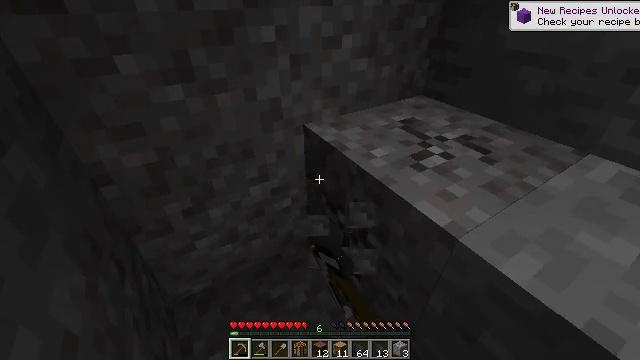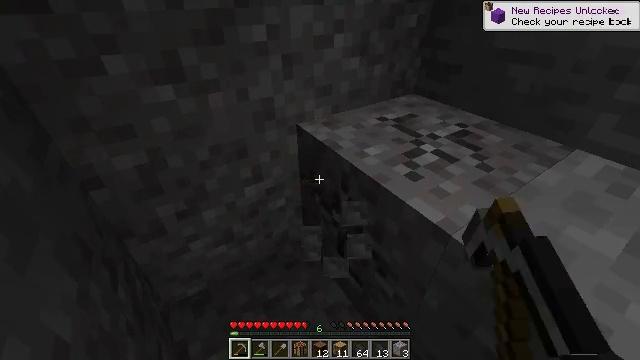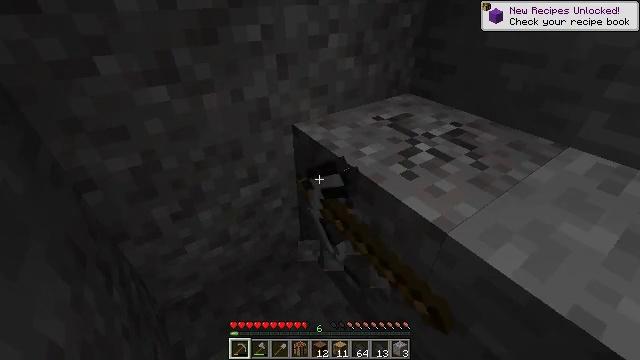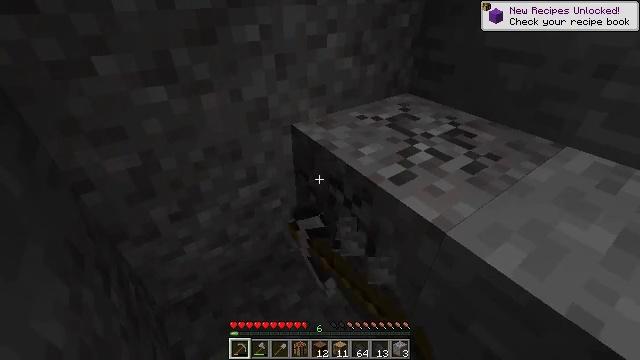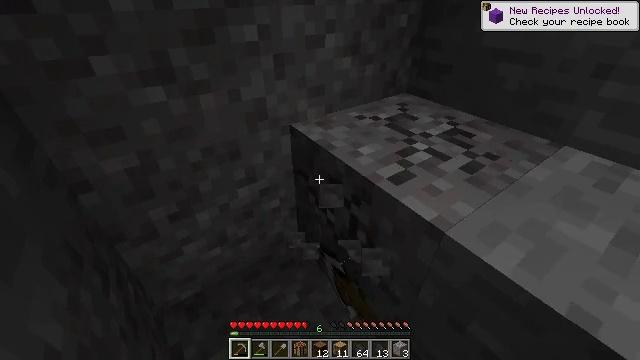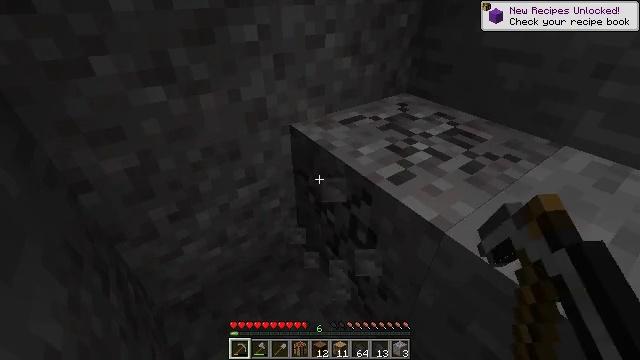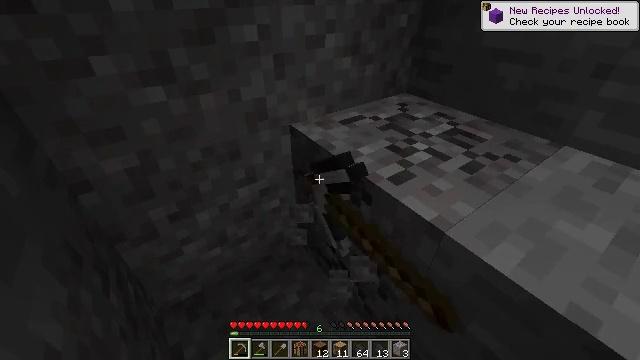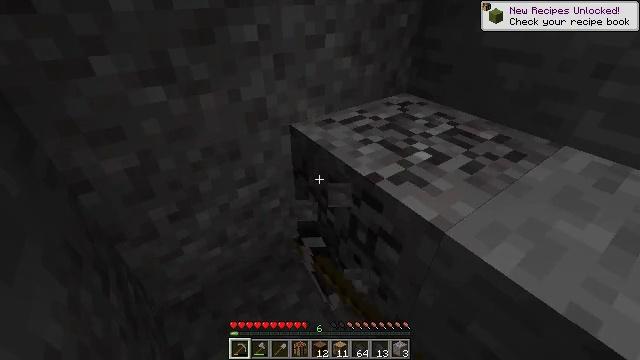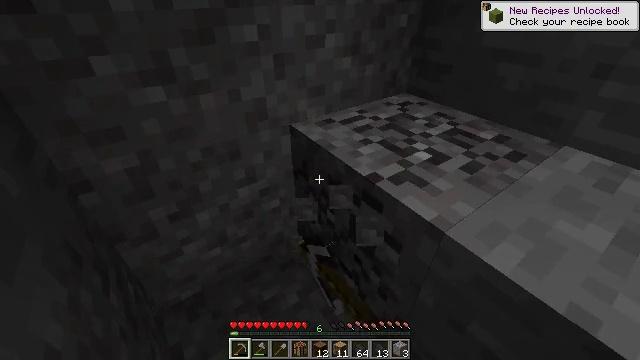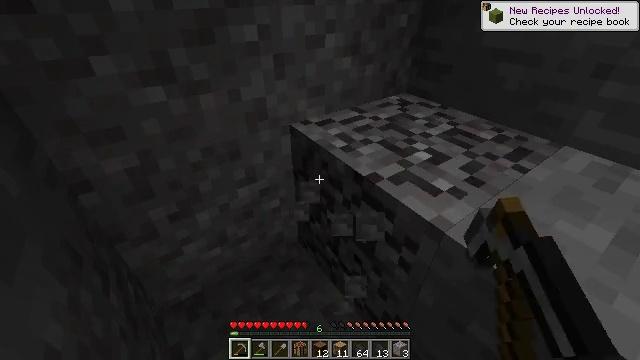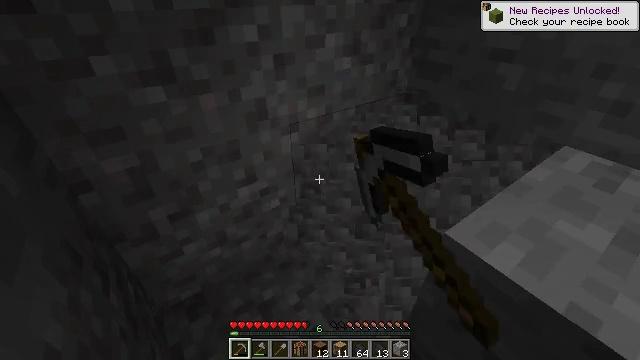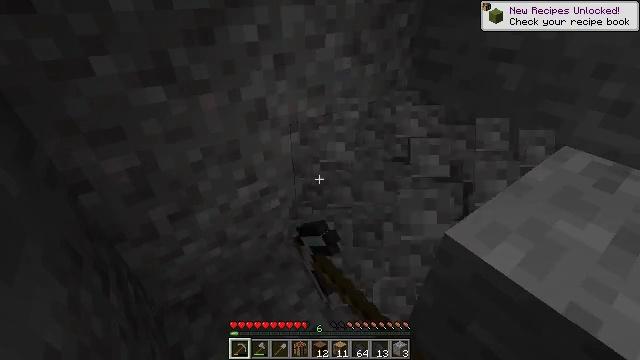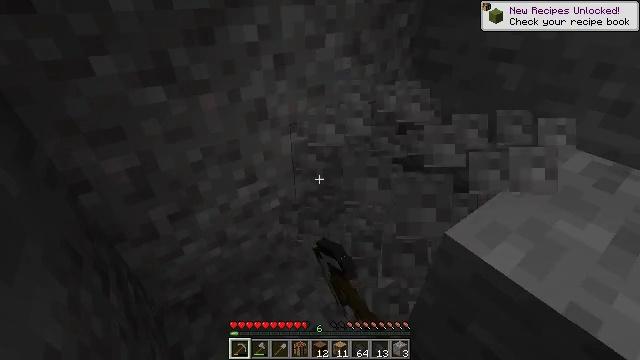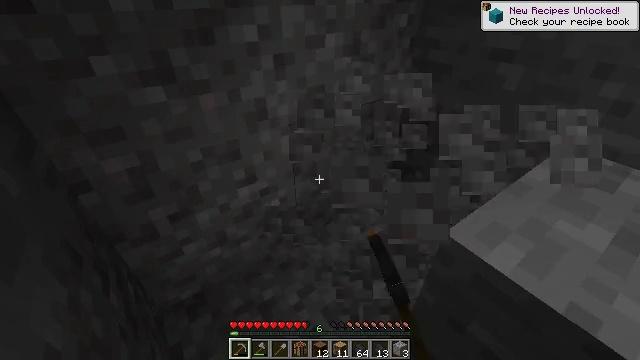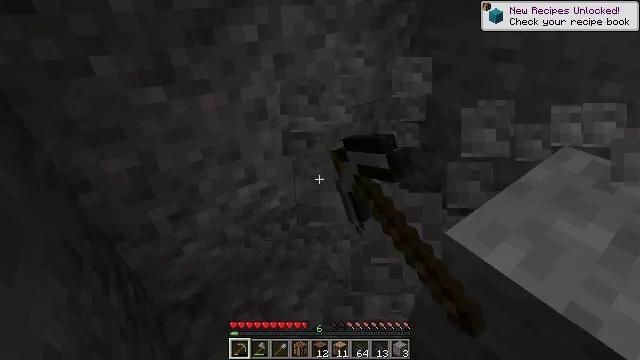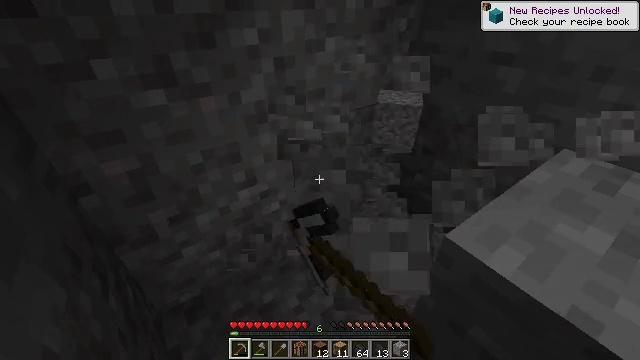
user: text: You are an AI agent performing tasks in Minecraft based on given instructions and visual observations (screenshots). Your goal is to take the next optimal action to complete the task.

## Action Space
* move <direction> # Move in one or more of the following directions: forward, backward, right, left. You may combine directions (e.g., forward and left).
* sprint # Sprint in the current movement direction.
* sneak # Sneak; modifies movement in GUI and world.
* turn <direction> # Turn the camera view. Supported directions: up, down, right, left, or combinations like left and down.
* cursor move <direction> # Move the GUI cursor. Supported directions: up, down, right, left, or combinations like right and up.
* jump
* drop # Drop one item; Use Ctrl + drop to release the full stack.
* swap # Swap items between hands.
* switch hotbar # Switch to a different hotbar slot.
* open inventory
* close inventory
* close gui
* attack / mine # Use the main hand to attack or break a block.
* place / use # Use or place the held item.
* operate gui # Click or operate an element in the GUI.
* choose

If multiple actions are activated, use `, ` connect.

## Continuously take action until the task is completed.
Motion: motion action
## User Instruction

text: Mine gravel from the ground.
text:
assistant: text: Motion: turn right, attack / mine
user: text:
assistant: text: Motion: turn right, attack / mine
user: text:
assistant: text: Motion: attack / mine
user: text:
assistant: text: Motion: attack / mine
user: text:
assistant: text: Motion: attack / mine
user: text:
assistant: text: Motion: attack / mine
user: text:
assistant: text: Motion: attack / mine
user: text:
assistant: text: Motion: attack / mine
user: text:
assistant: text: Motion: attack / mine
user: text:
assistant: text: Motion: attack / mine
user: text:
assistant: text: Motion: attack / mine
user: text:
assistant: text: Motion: attack / mine
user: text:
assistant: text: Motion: attack / mine
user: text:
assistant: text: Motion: attack / mine
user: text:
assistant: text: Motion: attack / mine
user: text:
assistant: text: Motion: turn up, attack / mine
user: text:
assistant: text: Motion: turn left and up, attack / mine
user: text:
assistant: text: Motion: turn left and up, attack / mine
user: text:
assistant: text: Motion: turn left and up, attack / mine
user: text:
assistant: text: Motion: attack / mine
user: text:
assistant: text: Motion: attack / mine
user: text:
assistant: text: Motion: attack / mine
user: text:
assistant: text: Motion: attack / mine
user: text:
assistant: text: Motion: attack / mine
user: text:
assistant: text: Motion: attack / mine
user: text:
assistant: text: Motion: attack / mine
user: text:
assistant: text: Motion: attack / mine
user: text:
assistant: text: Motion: attack / mine
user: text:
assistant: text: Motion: attack / mine
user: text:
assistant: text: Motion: attack / mine